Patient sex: F
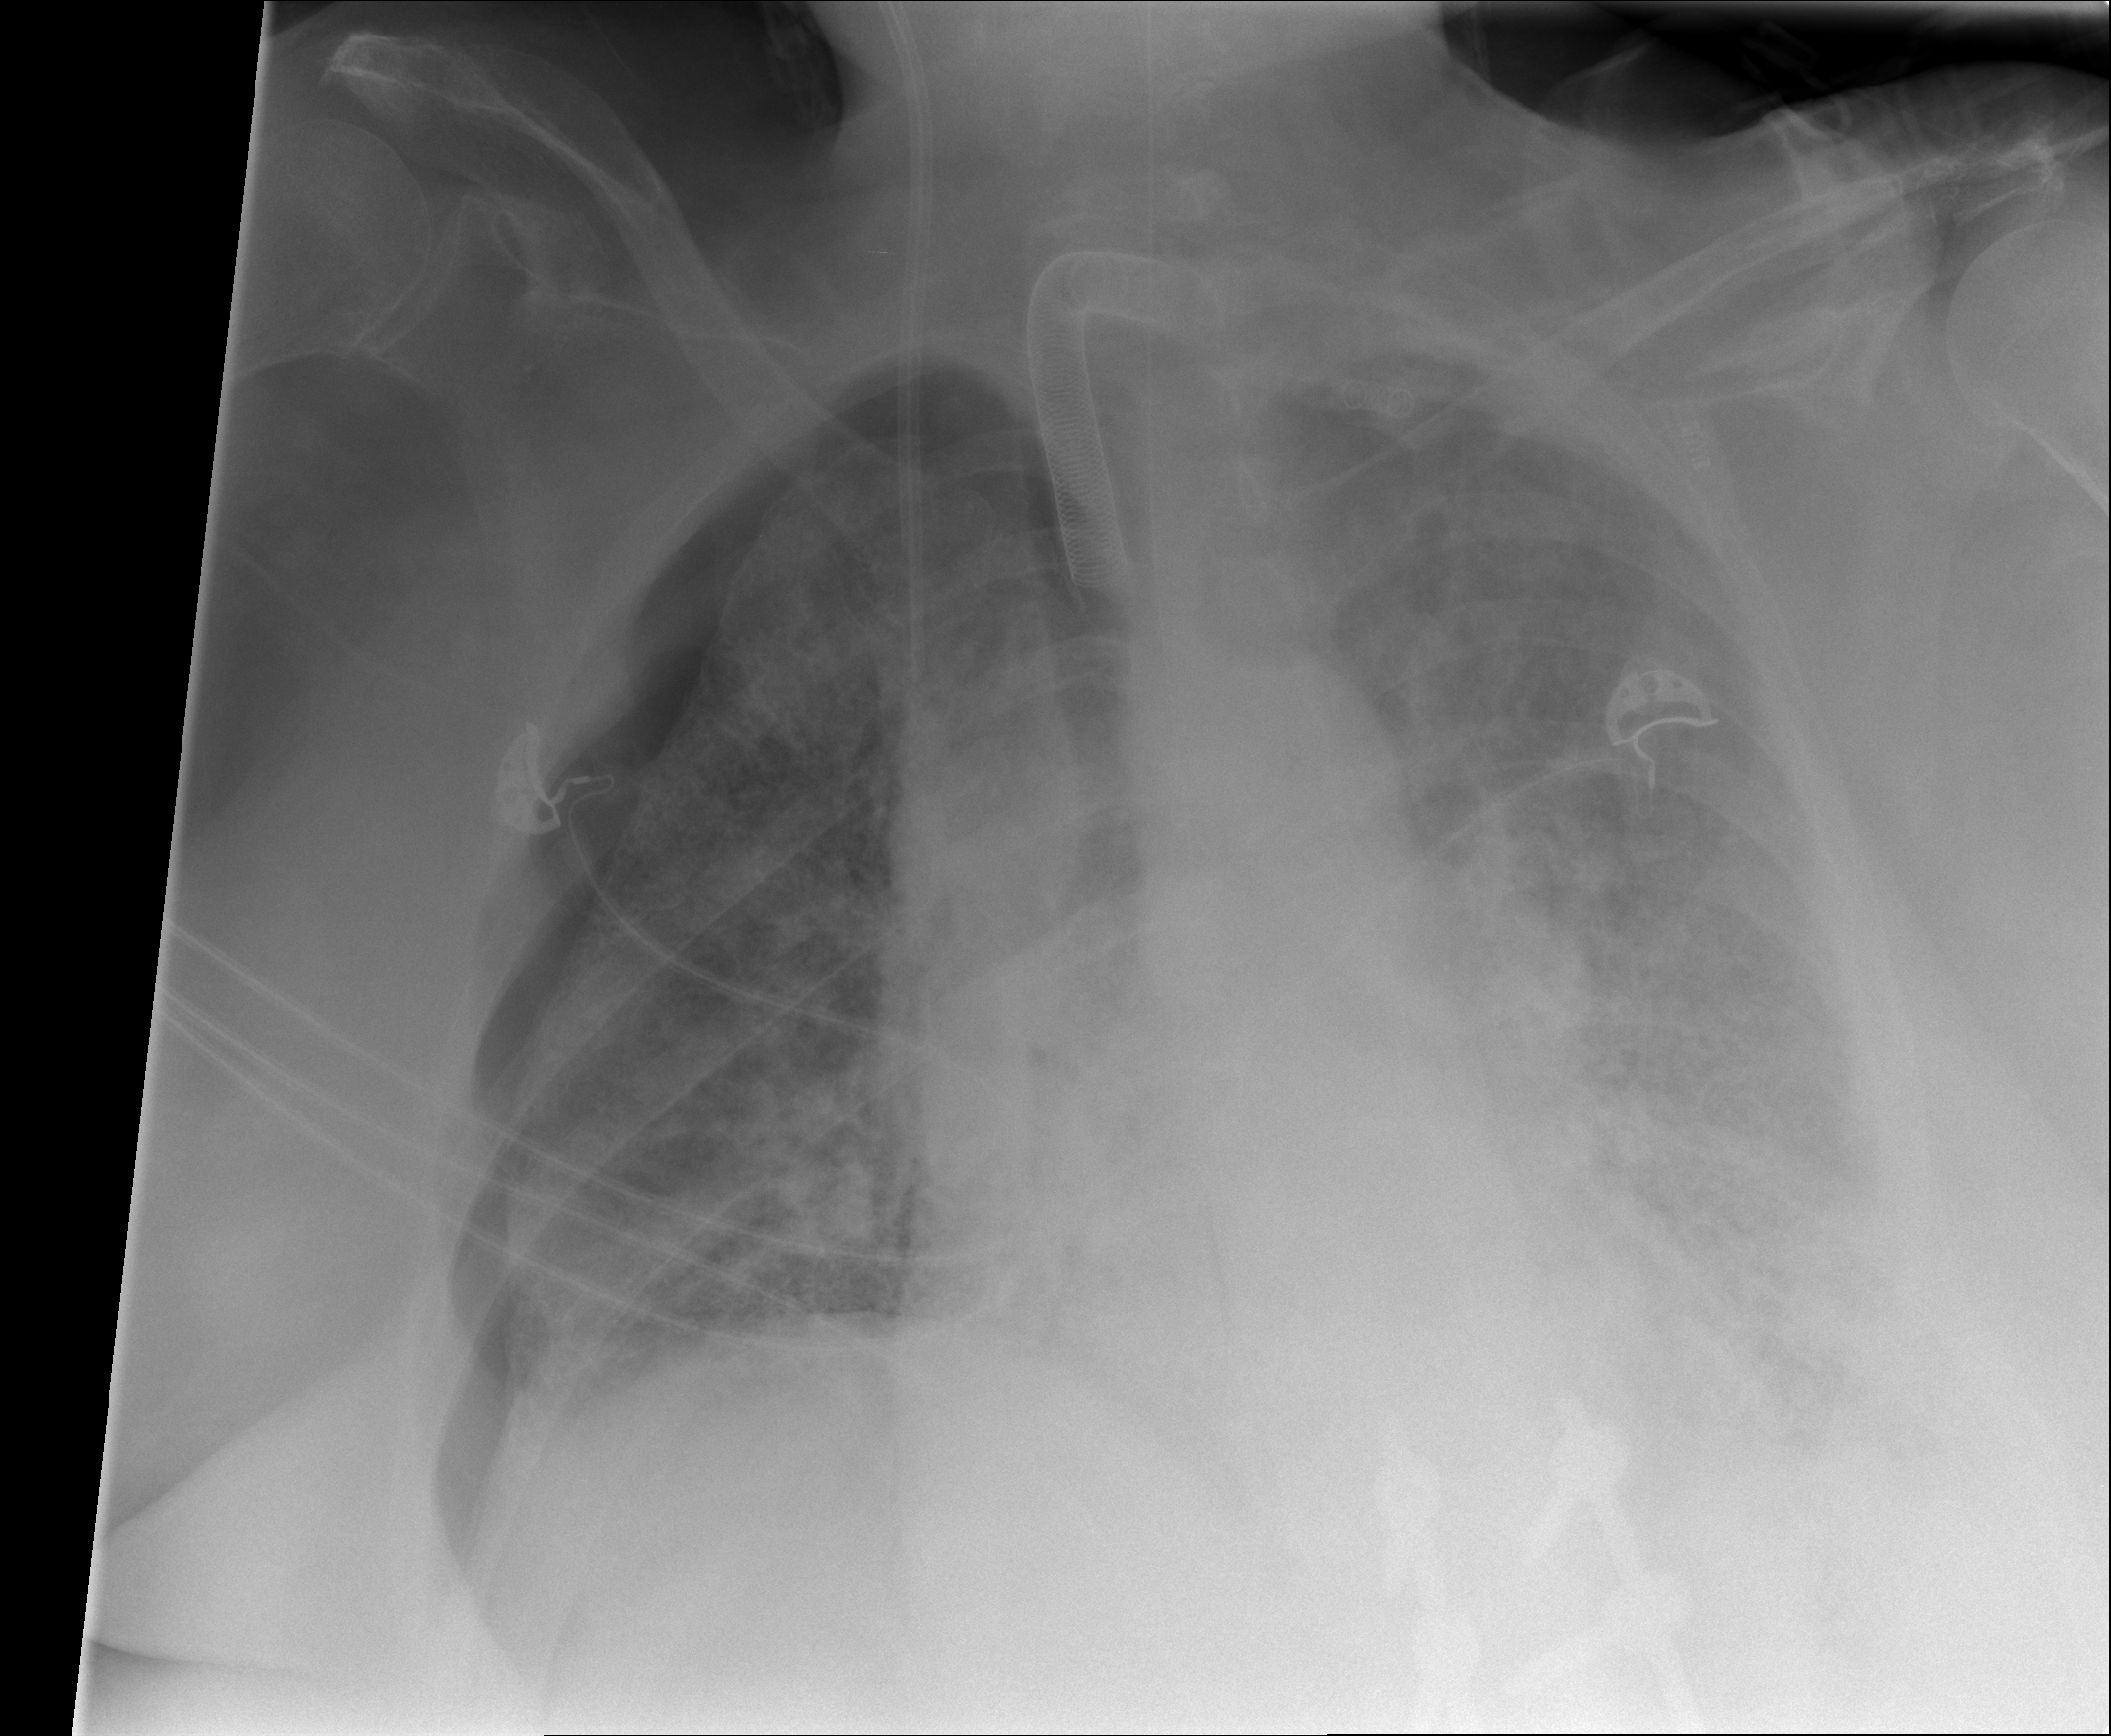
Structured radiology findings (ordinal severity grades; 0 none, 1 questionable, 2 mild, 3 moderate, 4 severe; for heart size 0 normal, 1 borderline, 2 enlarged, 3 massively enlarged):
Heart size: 2
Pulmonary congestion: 4
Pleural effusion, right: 1
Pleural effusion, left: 3
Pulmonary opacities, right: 3
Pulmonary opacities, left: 3
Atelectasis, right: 2
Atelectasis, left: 3